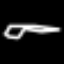
Label: pencil